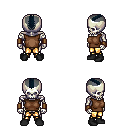
a pixel art fantasy rpg character, male body template, skeleton, brown sleeveless shirt, gold greaves, raven short mohawk hairstyle, leather bracers, black shoes, four views (front, back, left, right), 2x2 character sprite sheet, small pixel art, hard edges, no anti-aliasing